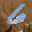
Label: 6